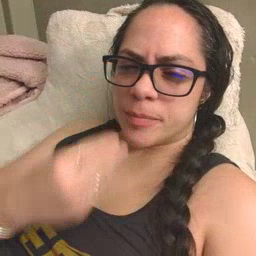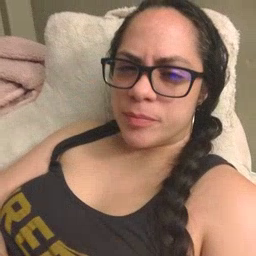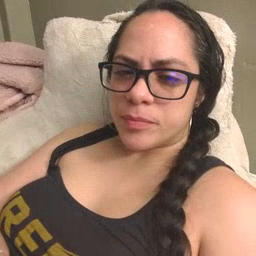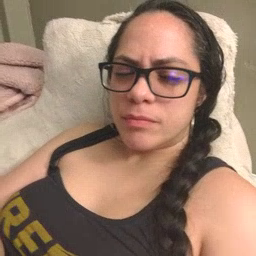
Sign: sleepy